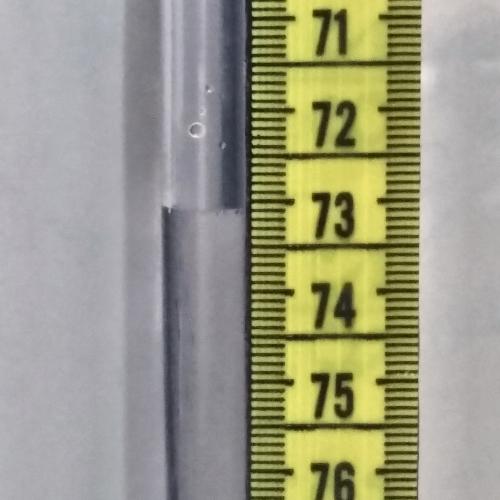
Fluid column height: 73.1 cm